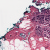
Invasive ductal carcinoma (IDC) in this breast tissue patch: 0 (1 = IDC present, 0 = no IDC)